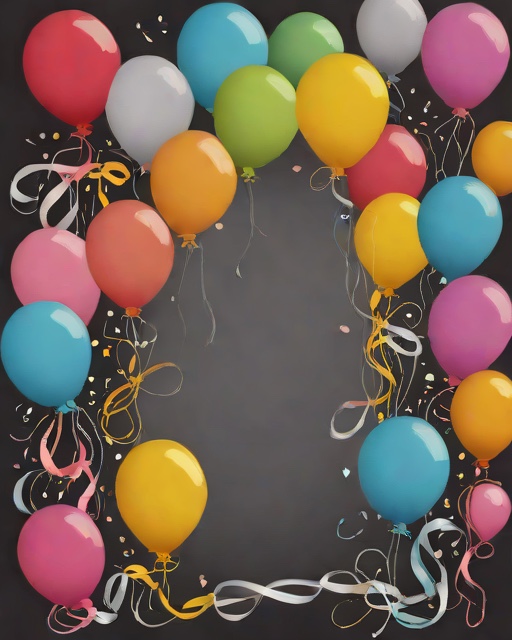
Category: Birthday